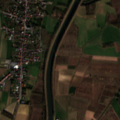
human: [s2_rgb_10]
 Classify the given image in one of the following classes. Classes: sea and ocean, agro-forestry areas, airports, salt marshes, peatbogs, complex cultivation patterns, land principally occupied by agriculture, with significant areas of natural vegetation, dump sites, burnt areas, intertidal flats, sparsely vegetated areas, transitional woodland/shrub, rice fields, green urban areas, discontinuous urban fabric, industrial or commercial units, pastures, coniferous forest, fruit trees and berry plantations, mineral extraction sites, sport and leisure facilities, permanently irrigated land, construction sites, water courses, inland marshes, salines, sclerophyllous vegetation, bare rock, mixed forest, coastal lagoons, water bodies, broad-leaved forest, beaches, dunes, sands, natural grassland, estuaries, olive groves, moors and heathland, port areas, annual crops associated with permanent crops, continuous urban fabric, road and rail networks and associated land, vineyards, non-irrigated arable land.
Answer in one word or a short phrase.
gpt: discontinuous urban fabric, non-irrigated arable land, land principally occupied by agriculture, with significant areas of natural vegetation, broad-leaved forest, transitional woodland/shrub